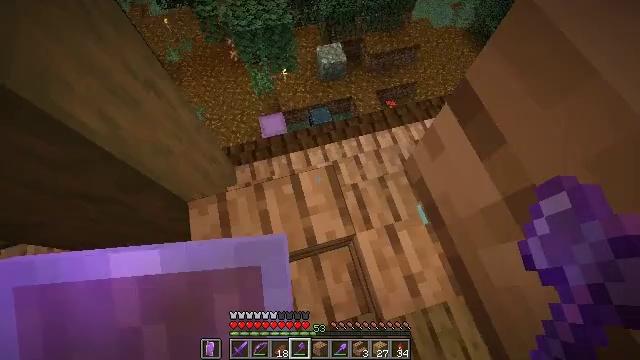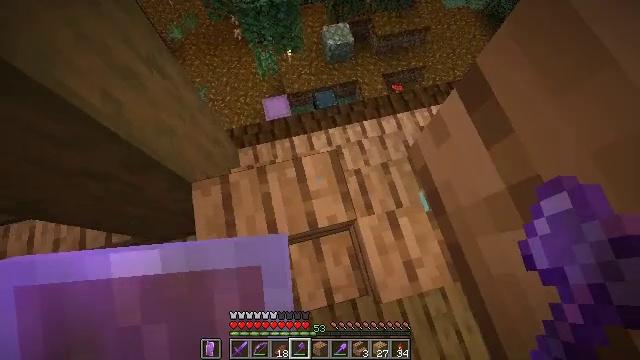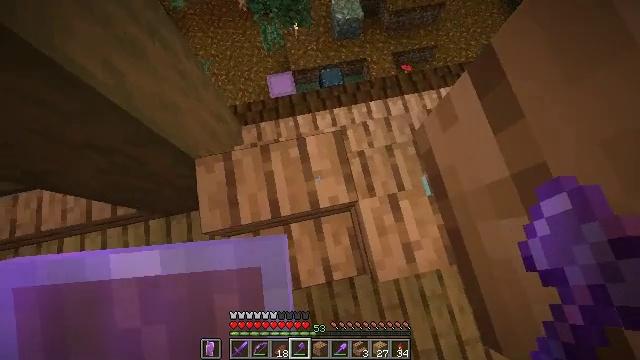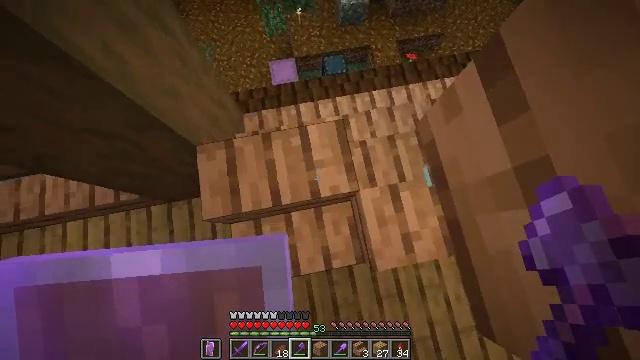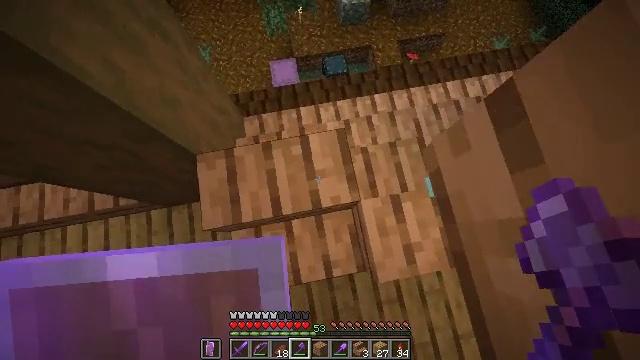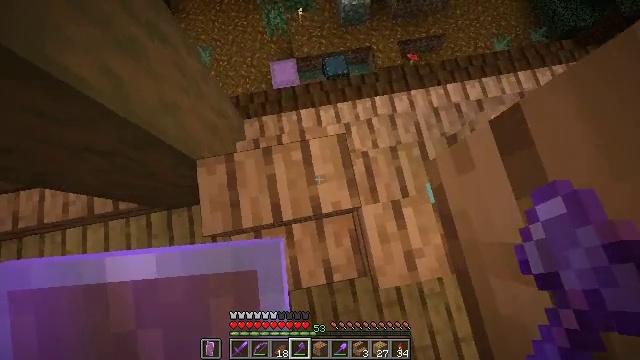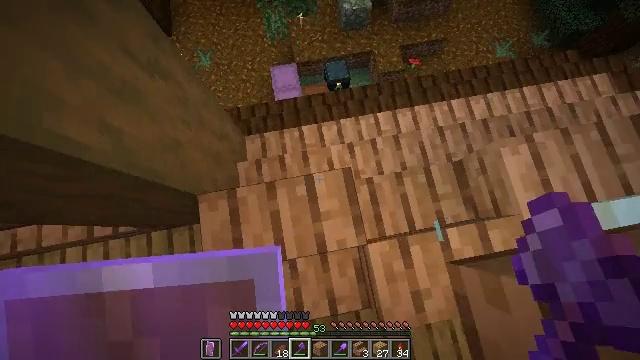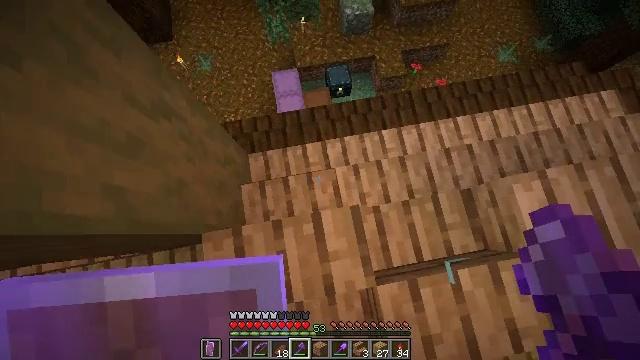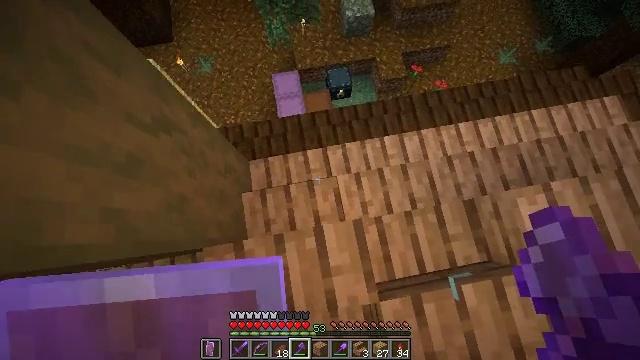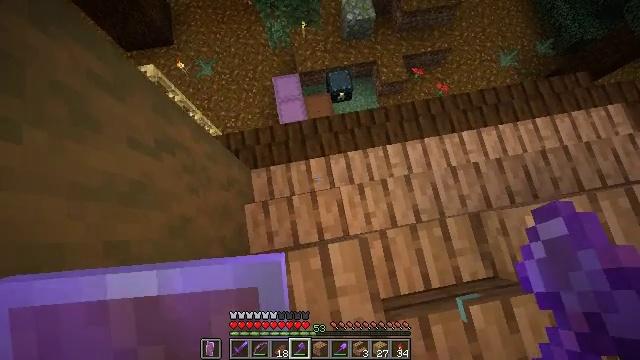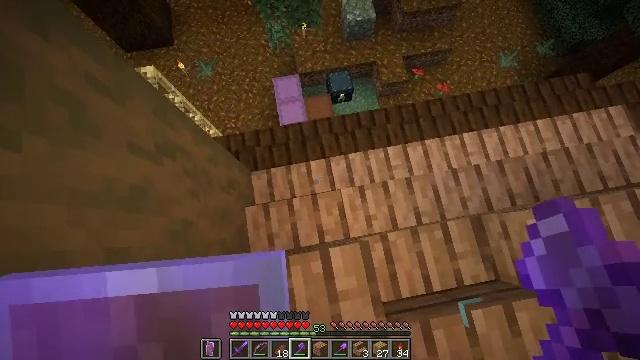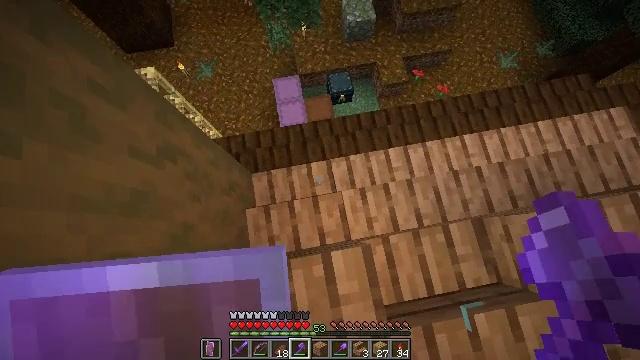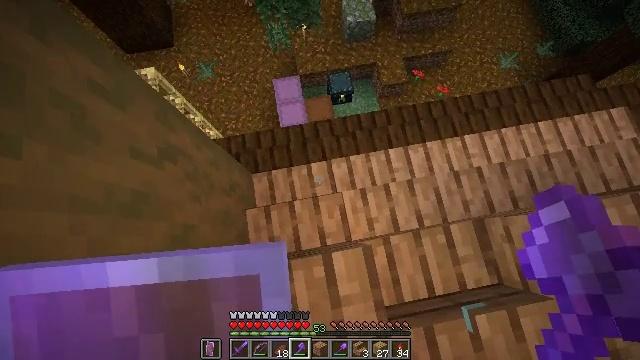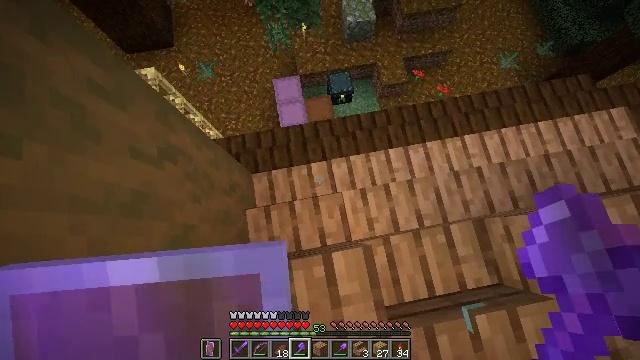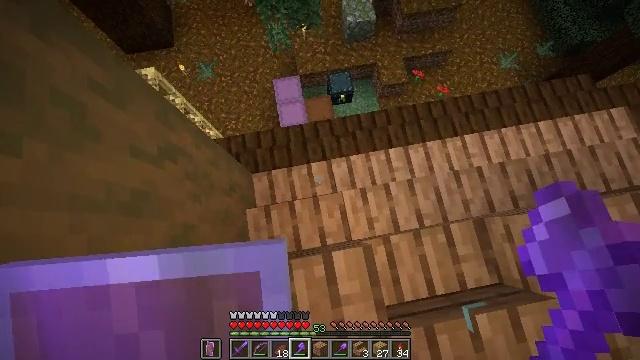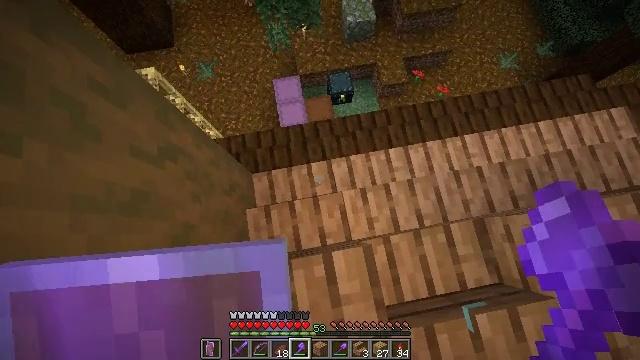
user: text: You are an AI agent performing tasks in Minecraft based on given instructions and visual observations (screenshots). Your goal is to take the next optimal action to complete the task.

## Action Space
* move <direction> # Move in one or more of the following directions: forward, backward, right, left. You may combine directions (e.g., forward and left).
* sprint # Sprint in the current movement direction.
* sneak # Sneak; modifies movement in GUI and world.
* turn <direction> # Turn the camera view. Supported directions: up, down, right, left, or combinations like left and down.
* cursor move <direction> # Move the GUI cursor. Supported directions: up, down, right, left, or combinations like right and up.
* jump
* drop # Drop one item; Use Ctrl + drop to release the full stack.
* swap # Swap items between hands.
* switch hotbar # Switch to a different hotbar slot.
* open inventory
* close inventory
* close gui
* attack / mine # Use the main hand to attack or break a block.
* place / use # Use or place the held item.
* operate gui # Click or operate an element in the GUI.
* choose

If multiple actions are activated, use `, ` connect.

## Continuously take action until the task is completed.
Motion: motion action
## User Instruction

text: Attack the jungle stairs to disassemble them.
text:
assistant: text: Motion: turn left and down
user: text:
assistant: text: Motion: turn left and down
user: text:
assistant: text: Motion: turn left and down
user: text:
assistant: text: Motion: move forward
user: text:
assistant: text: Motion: move forward
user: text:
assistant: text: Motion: move forward
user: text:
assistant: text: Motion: move forward
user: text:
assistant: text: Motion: no_op
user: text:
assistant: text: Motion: no_op
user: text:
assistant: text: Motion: no_op
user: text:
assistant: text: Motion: no_op
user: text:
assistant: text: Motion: no_op
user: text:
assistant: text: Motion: no_op
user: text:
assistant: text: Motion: no_op
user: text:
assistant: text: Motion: no_op
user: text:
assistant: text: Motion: no_op
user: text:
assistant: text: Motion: move forward
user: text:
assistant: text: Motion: move forward
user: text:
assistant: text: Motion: move forward
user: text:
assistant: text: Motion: move forward
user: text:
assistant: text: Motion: no_op
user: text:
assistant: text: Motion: no_op
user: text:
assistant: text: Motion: turn right and up
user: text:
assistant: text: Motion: turn right and up
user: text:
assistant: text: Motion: turn right and up
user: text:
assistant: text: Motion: turn right and up
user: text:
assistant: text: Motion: no_op
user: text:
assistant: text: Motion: no_op
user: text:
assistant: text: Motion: no_op
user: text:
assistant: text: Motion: no_op